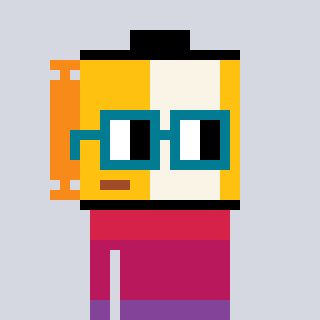
a pixel art character with square dark green glasses, a film roll-shaped head and a red-colored body on a cool background